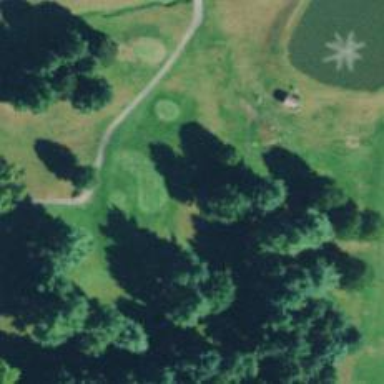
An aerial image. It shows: Grassy area designated as golf tee.